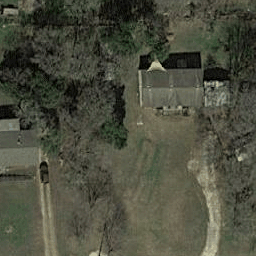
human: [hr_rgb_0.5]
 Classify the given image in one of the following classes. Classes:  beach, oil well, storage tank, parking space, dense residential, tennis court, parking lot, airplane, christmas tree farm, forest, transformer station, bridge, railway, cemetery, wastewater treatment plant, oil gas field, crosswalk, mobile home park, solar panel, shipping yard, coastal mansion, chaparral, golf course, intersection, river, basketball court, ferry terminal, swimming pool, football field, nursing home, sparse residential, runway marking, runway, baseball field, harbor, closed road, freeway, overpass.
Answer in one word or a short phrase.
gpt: sparse residential